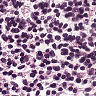
Metastatic tissue present: no